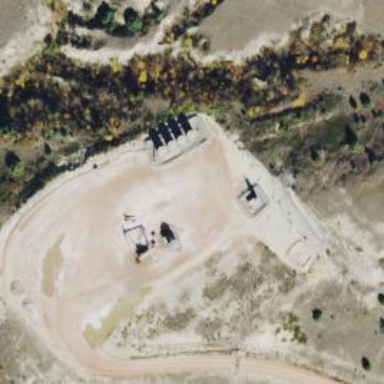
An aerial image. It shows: Petroleum well.